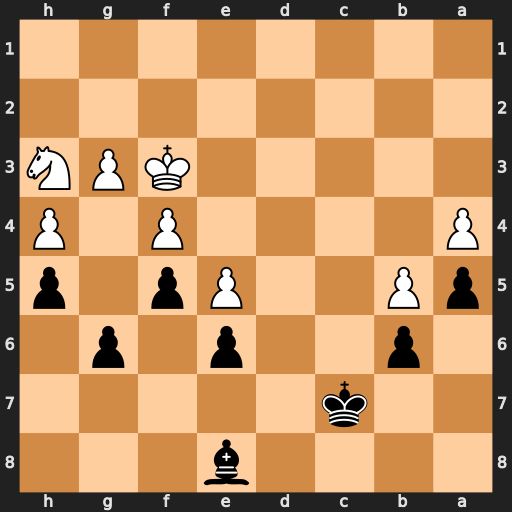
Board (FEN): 4b3/2k5/1p2p1p1/pP2Pp1p/P4P1P/5KPN/8/8
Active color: b
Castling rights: -
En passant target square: -
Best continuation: Bxb5 axb5 a4 Ng1 a3